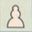
Piece: wP